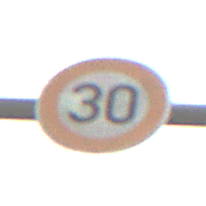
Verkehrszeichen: Geschwindigkeit30
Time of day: MorningAfternoon
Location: Outdoor (Nature)
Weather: Overcast
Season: NotSpecified
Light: Natural